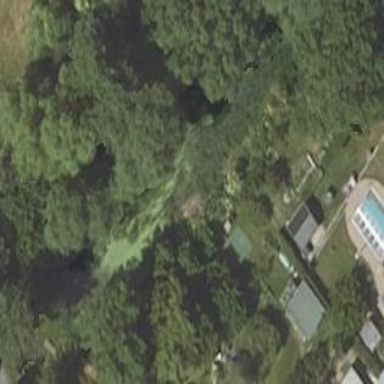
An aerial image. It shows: Peaceful pond surrounded by nature.